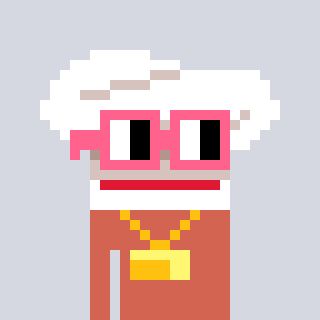
a pixel art character with square pink glasses, a chef hat-shaped head and a peachy-colored body on a cool background